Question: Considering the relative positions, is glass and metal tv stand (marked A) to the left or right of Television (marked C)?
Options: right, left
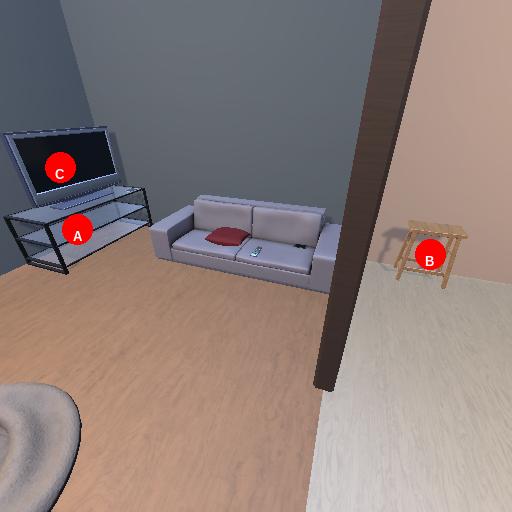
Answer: right